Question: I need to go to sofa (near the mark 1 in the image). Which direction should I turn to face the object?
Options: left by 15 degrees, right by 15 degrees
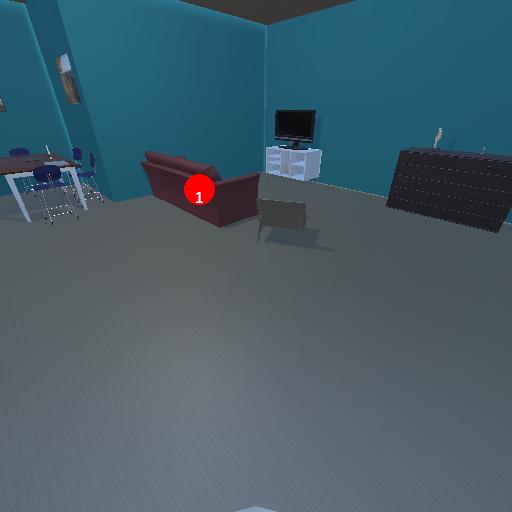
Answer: left by 15 degrees